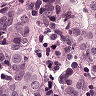
Metastatic tissue present: yes